Field crop: maize
Growth stage: 2
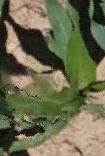
Species: maize